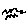
Label: zigzag